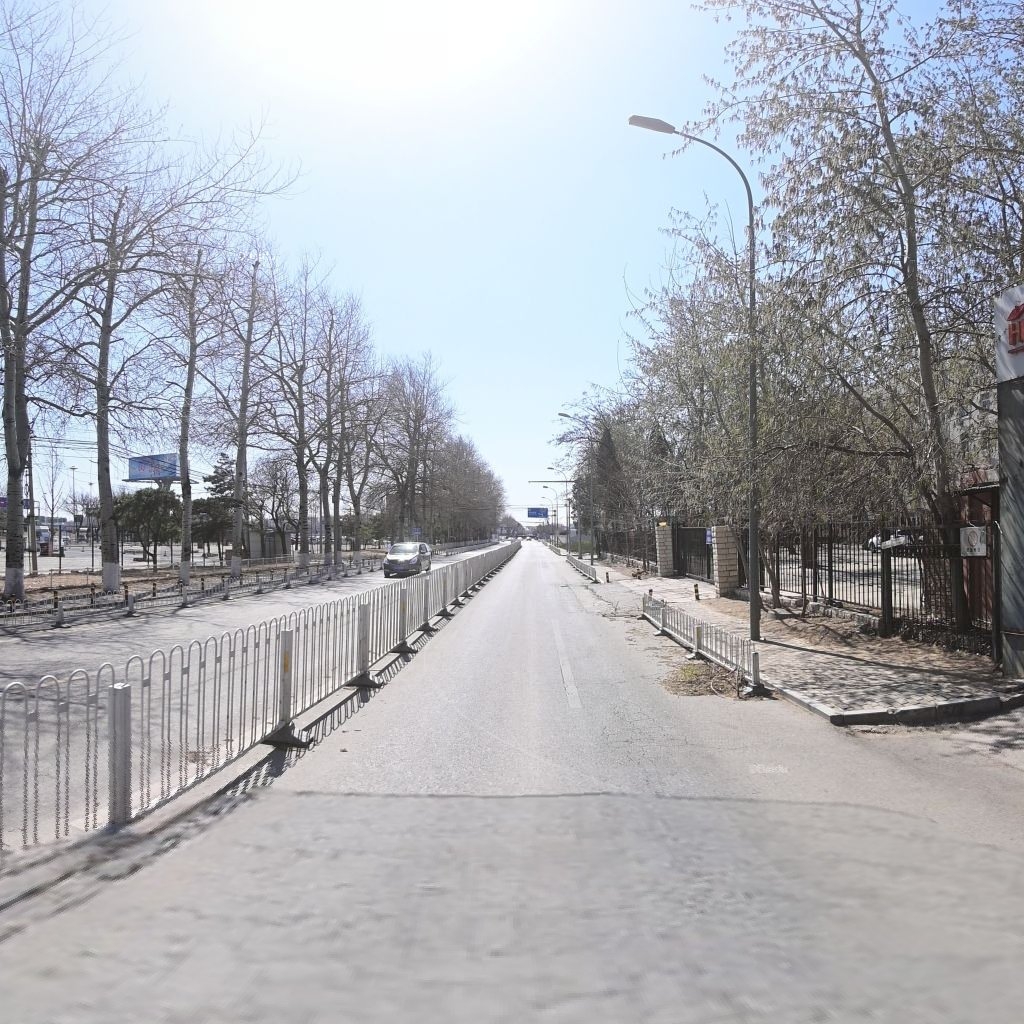
Region: Chaoyang
Road damage annotations: alligator crack